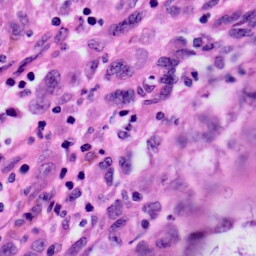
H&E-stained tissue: Skin